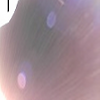
Label: sunburn